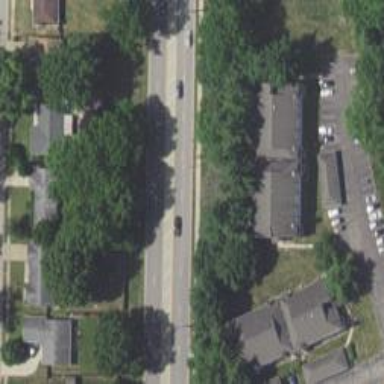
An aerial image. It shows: Secondary road with asphalt surface and sidewalk on the left side.